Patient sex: M
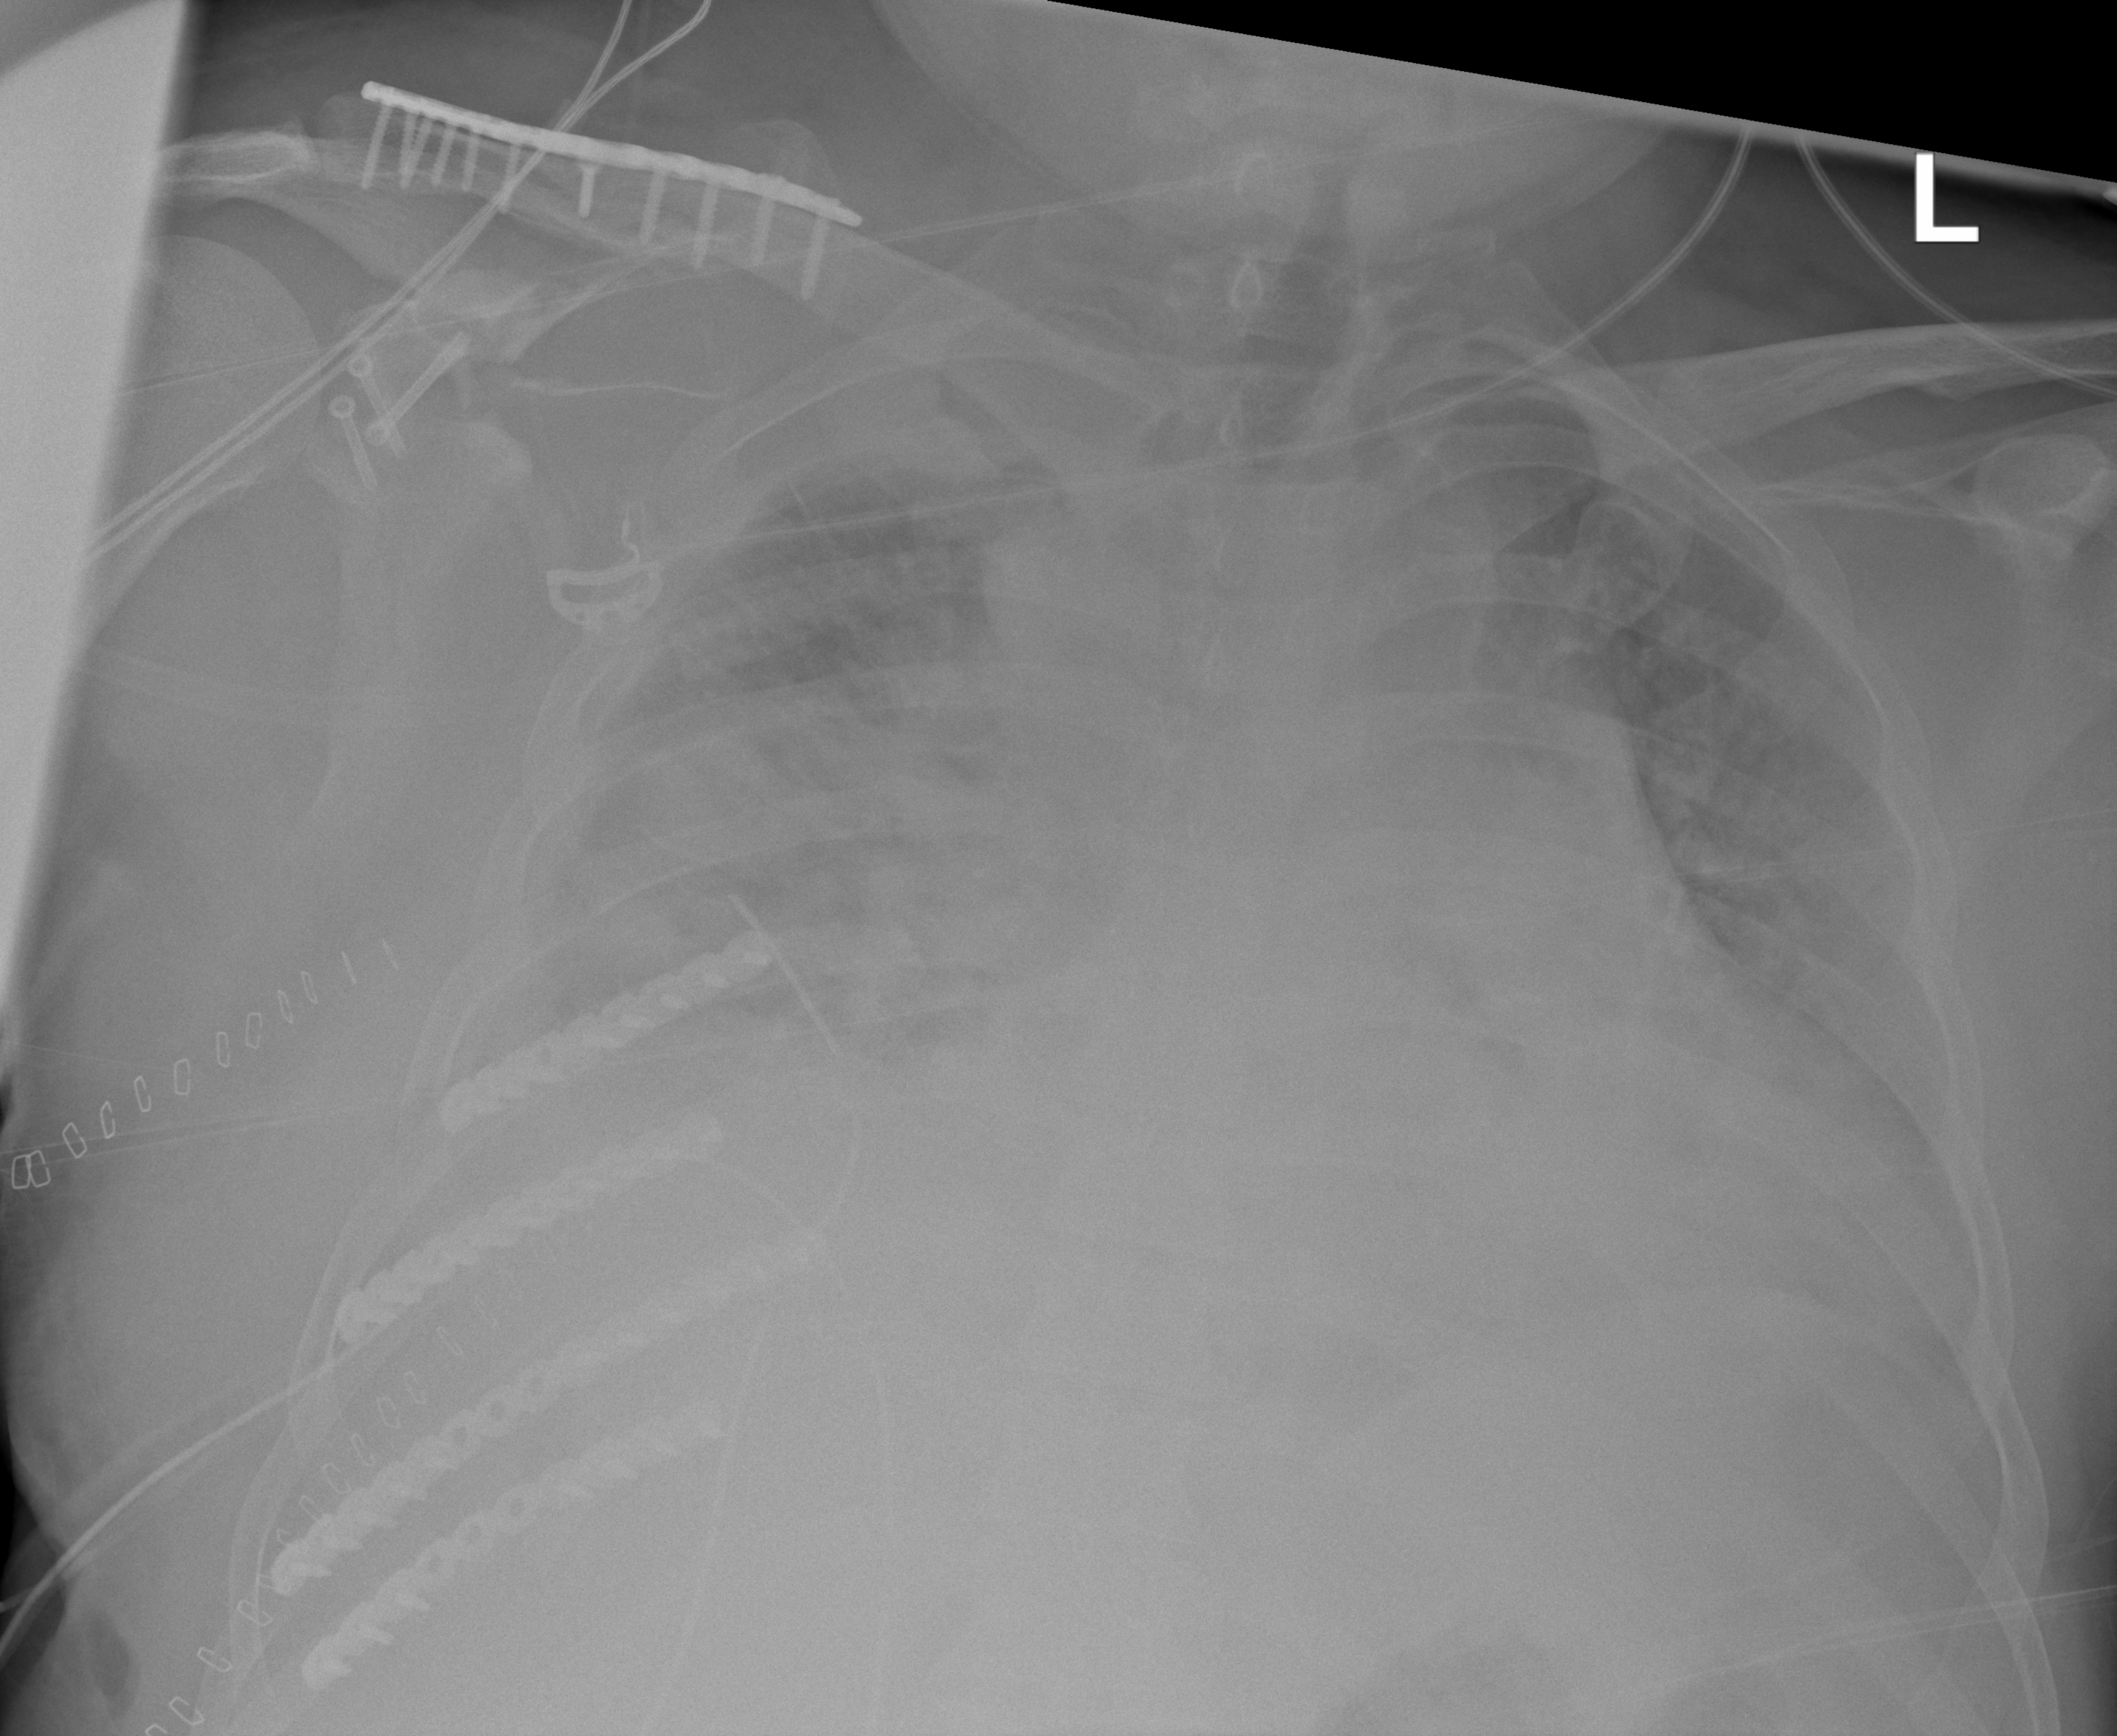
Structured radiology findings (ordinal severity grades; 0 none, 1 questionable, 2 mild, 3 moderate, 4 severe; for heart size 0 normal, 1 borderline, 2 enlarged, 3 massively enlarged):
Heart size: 2
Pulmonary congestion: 2
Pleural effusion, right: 3
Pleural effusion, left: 2
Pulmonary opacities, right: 3
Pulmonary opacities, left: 2
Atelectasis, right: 3
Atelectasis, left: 2